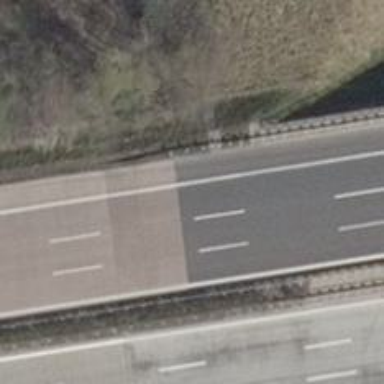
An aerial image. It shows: Asphalt bridge over motorway.